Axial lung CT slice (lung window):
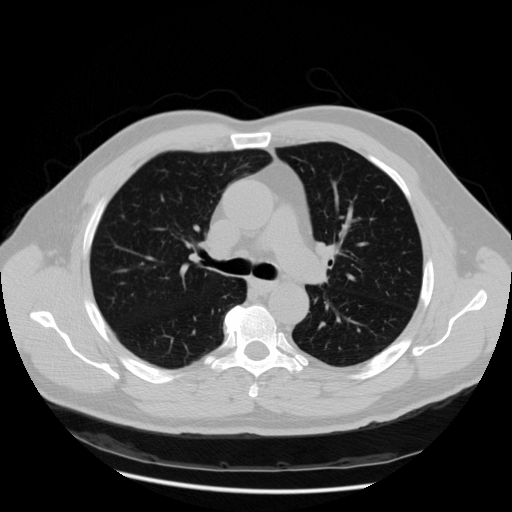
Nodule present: no